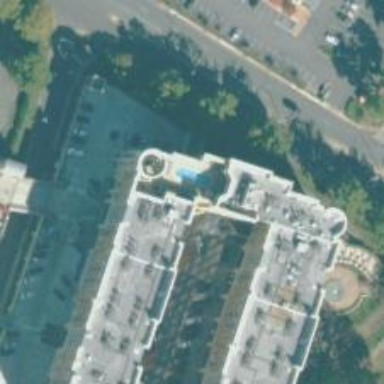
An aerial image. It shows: Healthcare clinic.